Interaction volume radius: 5 \u00c5
Interaction volume height: 20 \u00c5
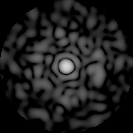
Disorder parameter: 0.8156